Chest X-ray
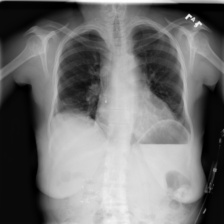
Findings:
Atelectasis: positive
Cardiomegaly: positive
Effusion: negative
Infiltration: positive
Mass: negative
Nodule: negative
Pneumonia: negative
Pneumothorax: negative
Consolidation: negative
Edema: negative
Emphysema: negative
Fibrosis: negative
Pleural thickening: negative
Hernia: negative